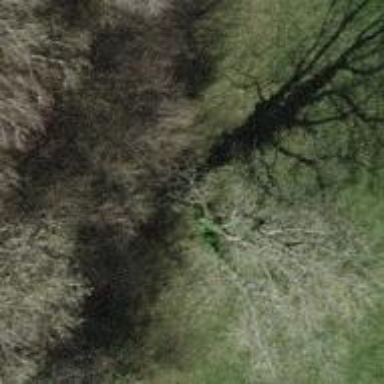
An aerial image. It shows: Beautiful tree in nature.